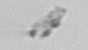
Label: detritus